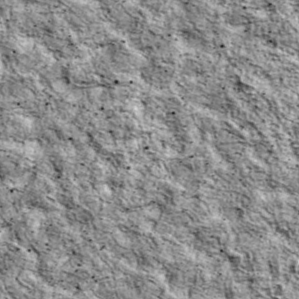
Label: non_frost